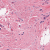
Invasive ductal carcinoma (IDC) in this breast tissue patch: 1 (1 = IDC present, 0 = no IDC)